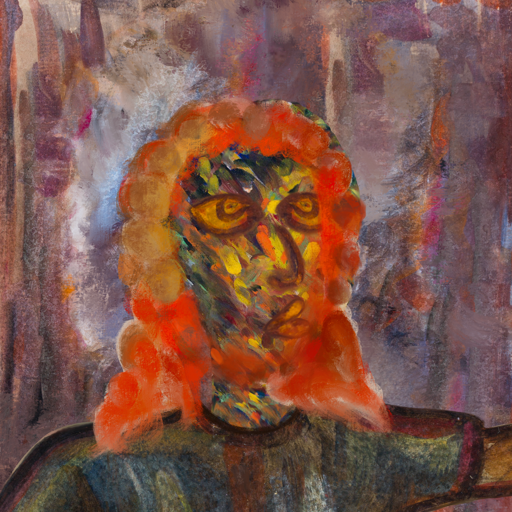
Background: Hypocrite, Head And Neck Side: An_Impression, Face Side: Comrade, Bust: Mosgoul, Hair Side: Rupkatha, Head Accessory: Blank, Second Necklace: Blank, Necklace: Blank, Baby: Blank